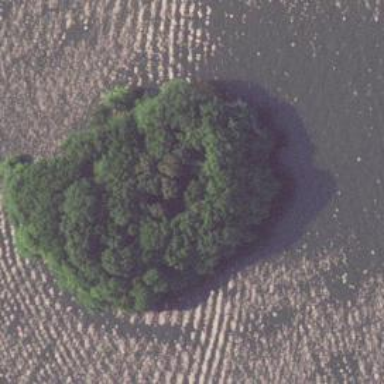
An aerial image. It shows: Island covered with woodland.